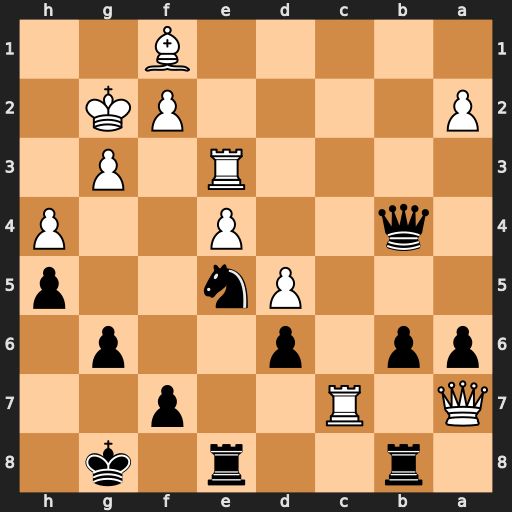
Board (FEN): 1r2r1k1/Q1R2p2/pp1p2p1/3Pn2p/1q2P2P/4R1P1/P4PK1/5B2
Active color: b
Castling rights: -
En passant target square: -
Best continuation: Ra8 Qb7 Reb8 Qc6 Nxc6